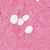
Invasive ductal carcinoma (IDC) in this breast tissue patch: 0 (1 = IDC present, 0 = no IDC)